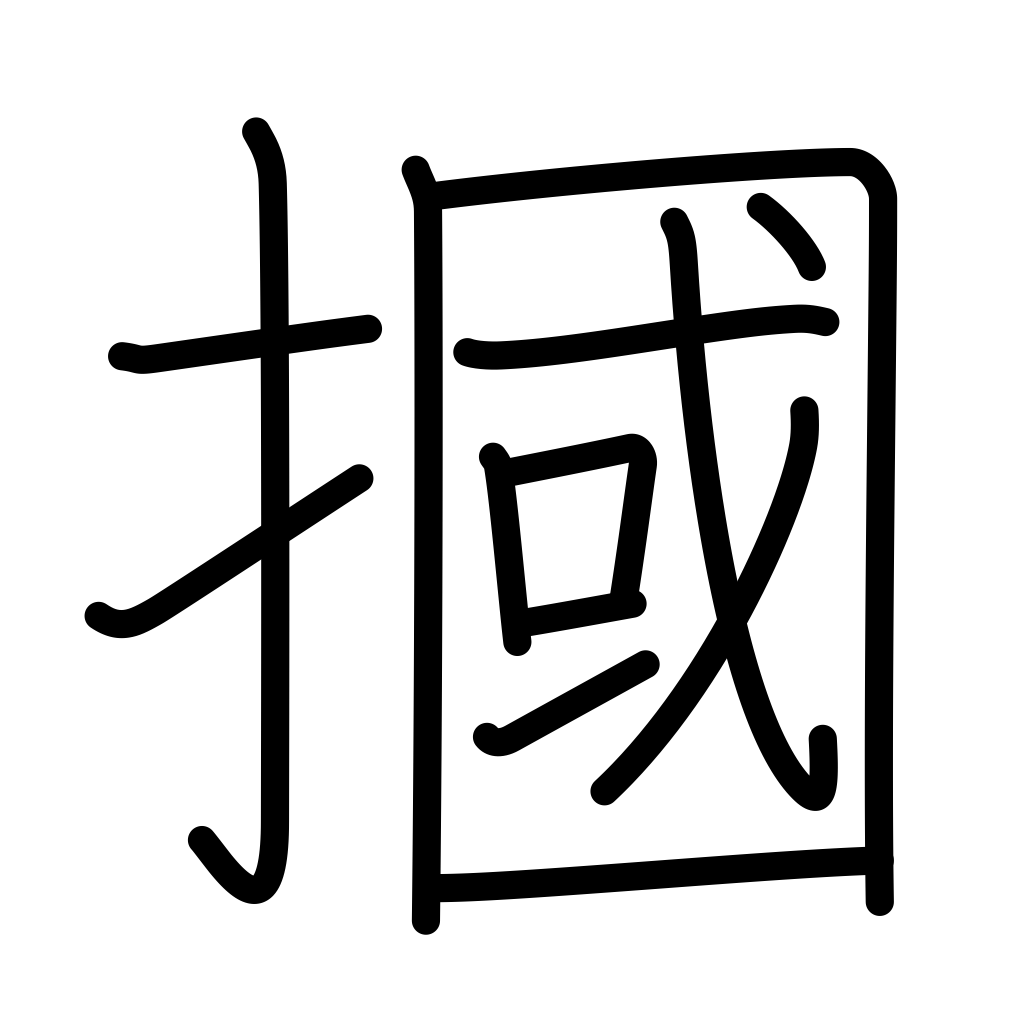
Meaning: box one's ears, slap